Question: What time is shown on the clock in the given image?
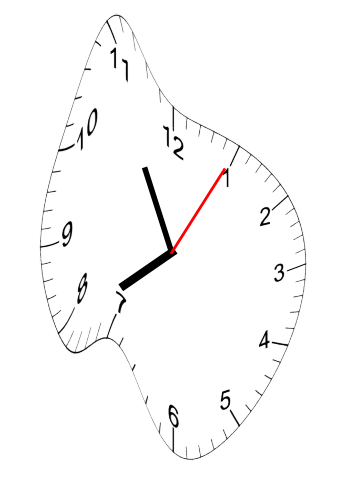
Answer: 07:55:05